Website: bh-photo
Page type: address-validator
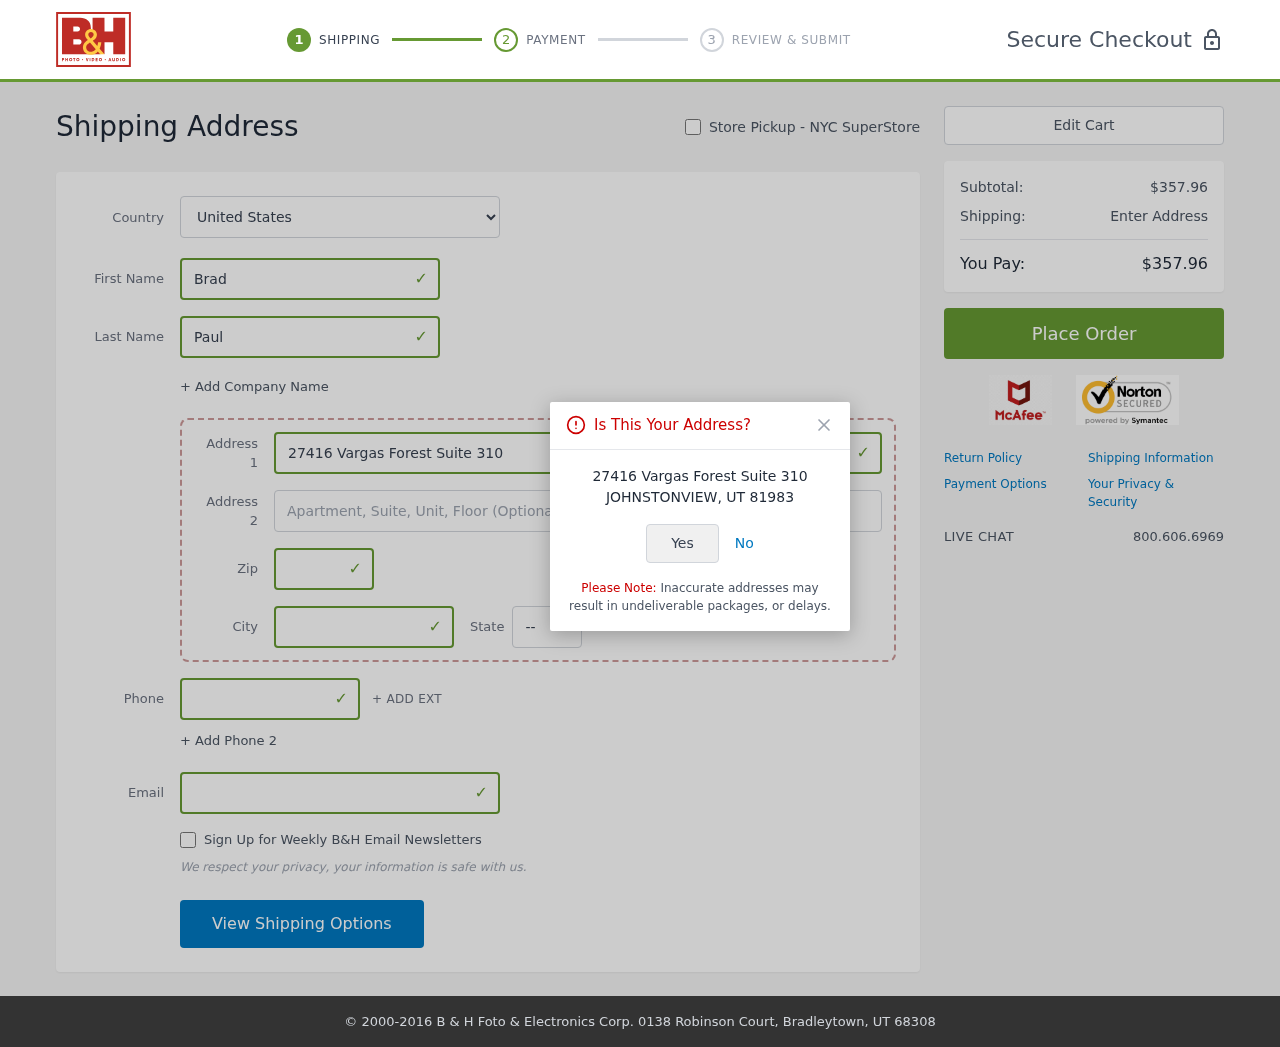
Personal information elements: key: PII_CITY
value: Johnstonview
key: PII_COUNTRY
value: United States
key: PII_EMAIL
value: brad_paul@gmail.com
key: PII_FIRSTNAME
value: Brad
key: PII_LASTNAME
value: Paul
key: PII_PHONE
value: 2783377131
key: PII_POSTCODE
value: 81983
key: PII_STATE_ABBR
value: UT
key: PII_STREET
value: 27416 Vargas Forest Suite 310
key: PII_CITY_CONFIRM
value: JOHNSTONVIEW
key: PII_POSTCODE_FULL
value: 81983
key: PII_POSTCODE_NUMERIC
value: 81983
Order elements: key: ORDER_SUBTOTAL
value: $357.96
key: ORDER_TOTAL
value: $357.96